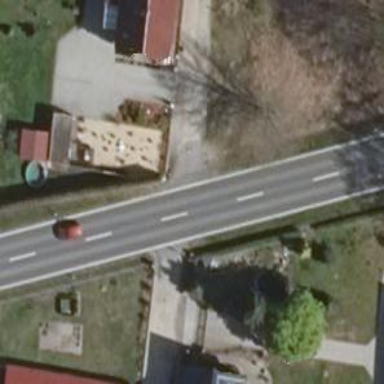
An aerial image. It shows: Smoothly paved residential road.